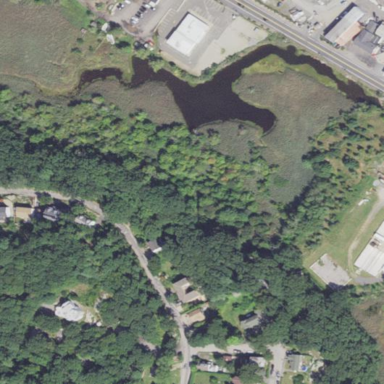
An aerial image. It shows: Marshy wetland area.